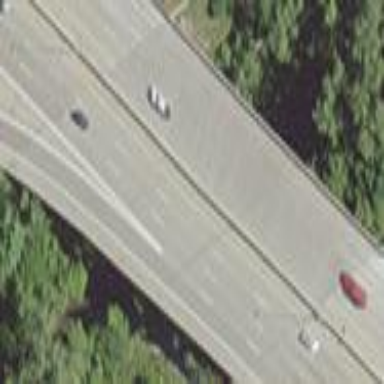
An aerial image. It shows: Man-made bridge.